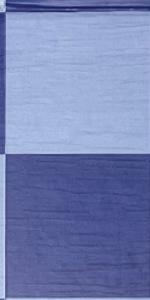
Label: Empty